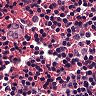
Metastatic tissue present: no